Aerial crown-view tile of a tropical tree (Barro Colorado Island, Panama), acquired 20250715:
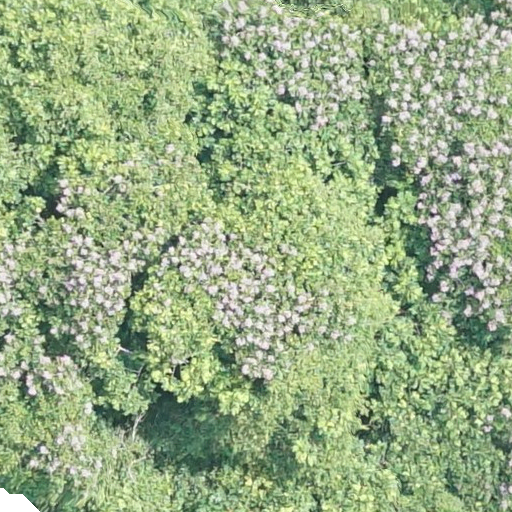
Species: Dipteryx oleifera
GBIF accepted scientific name: Dipteryx oleifera
Crown area: 588.591 m²